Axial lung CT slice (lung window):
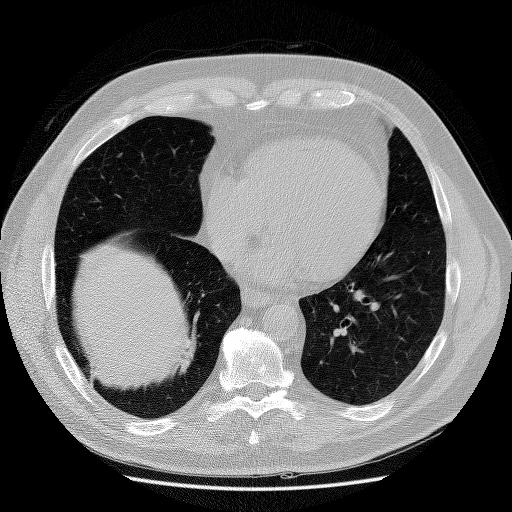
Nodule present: no